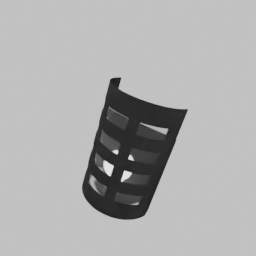
Label: lighting